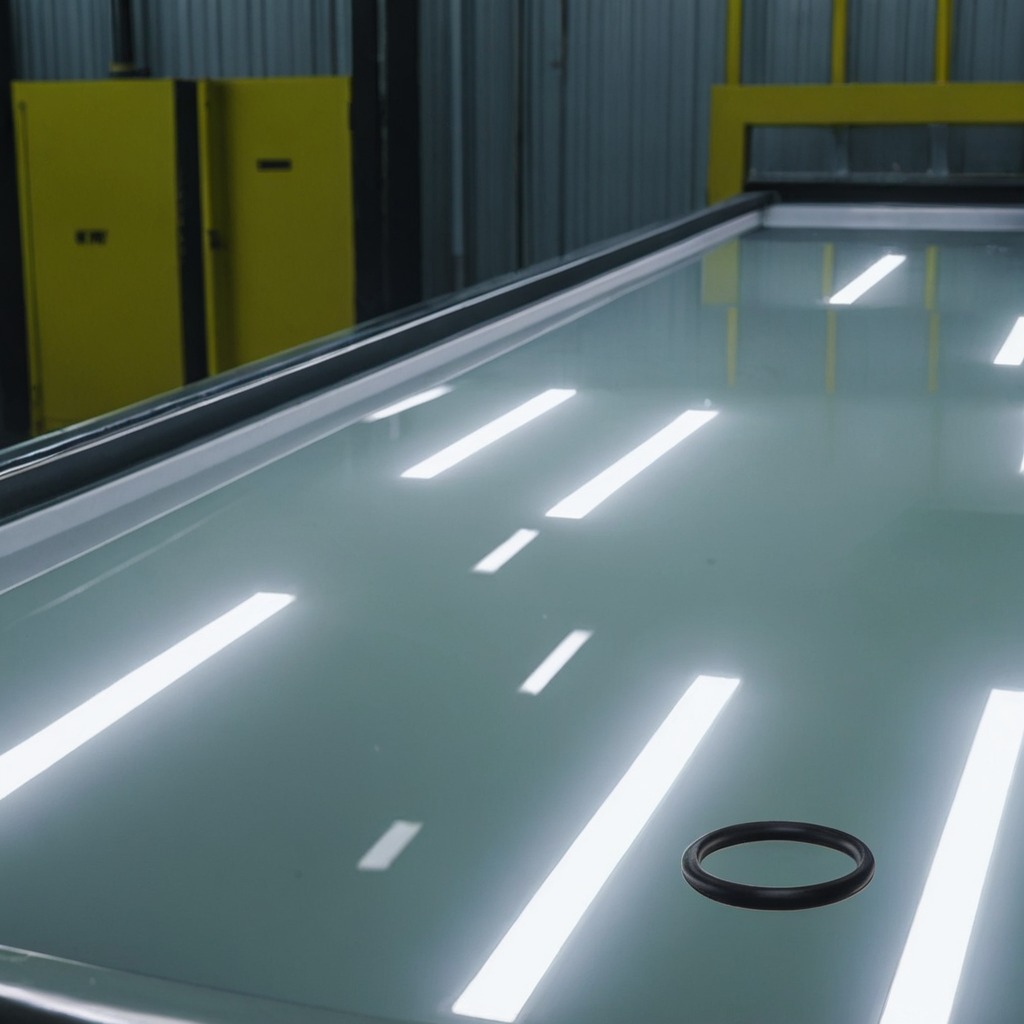
A rubber O-ring lying on the high-gloss table in a ship maintenance bay industrial lighting.